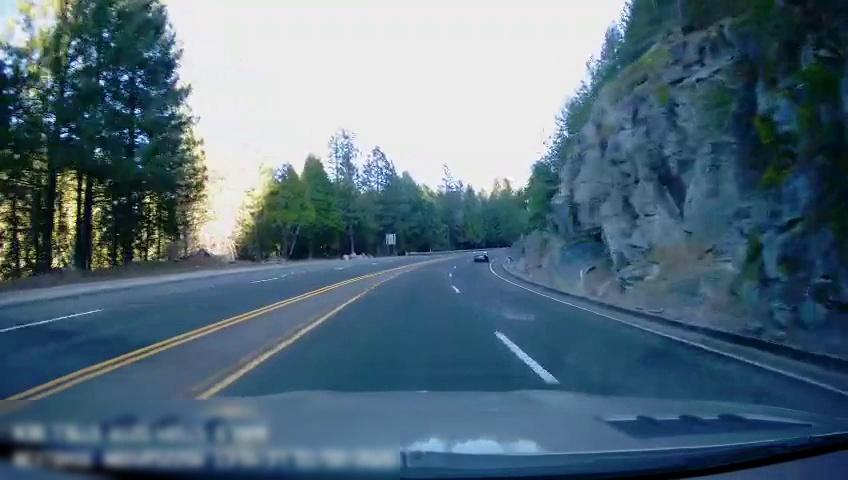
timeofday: Day
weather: Sunny
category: Drivable Space
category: Vehicles | Car
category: Lanes | Opposite Lane
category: Lanes | Alternate Lane
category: Lanes | Current Lane
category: Lanes | Opposite Lane
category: Lanes | Current Lane
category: Lanes | Alternate Lane
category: Lanes | Opposite Lane